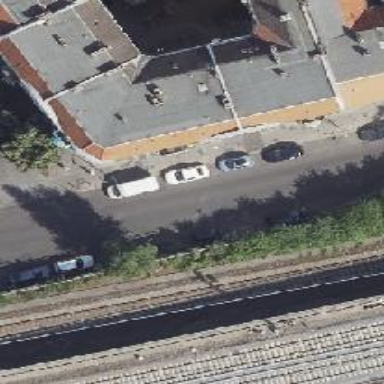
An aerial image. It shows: There is parking obstacle present.